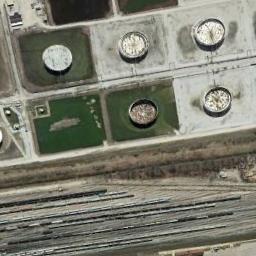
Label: storage_tank